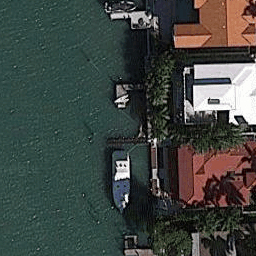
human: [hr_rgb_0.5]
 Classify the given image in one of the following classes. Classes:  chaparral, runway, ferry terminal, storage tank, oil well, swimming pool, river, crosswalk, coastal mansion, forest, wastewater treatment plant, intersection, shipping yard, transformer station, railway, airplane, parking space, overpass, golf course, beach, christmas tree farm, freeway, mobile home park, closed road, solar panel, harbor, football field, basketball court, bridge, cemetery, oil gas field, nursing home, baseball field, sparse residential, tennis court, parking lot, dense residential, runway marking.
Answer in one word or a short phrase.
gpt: coastal mansion